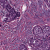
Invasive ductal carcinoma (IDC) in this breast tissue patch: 0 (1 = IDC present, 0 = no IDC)